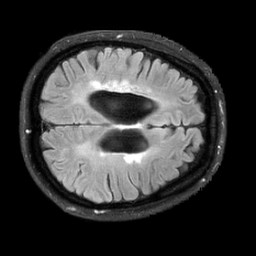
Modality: FLAIR
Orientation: axial
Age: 56
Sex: male
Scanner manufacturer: siemens
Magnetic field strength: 3 T
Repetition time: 9 s
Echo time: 0.099 s